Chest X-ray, AP view. Patient: 53 years old, sex M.
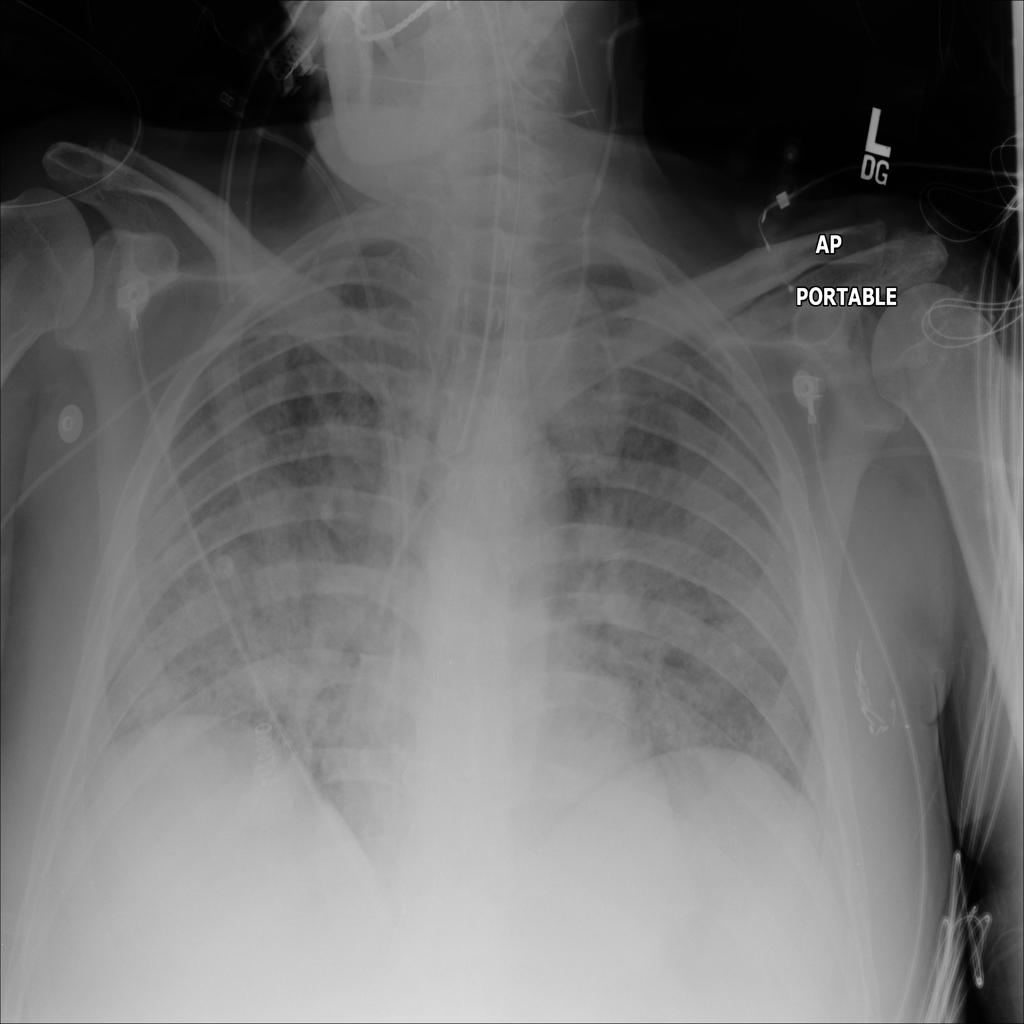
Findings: Consolidation